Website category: university
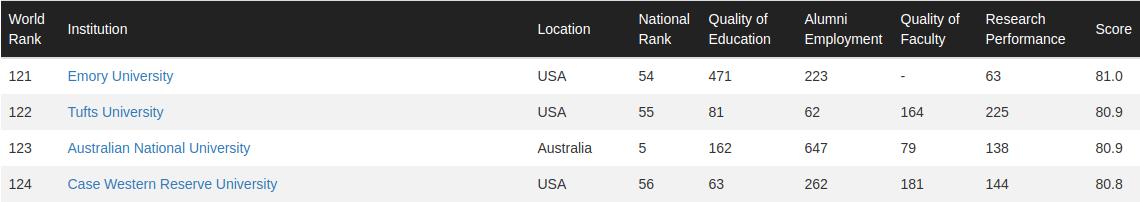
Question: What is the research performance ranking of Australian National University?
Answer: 138

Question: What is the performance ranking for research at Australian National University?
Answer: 138

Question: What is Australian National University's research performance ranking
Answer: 138

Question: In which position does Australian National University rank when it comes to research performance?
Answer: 138

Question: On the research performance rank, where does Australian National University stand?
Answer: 138

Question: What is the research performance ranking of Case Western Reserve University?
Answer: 144

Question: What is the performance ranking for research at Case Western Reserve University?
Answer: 144

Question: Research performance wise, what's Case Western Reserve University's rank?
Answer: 144

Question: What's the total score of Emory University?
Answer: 81.0

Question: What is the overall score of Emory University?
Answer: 81.0

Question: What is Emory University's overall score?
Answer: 81.0

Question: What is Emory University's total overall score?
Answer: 81.0

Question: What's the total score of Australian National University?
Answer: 80.9

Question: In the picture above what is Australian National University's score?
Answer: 80.9

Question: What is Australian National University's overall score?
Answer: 80.9

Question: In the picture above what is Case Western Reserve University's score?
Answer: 80.8

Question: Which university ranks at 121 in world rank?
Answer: Emory University

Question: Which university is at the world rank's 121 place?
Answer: Emory University

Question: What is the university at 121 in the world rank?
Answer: Emory University

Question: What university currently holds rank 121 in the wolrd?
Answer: Emory University

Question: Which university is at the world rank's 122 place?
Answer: Tufts University

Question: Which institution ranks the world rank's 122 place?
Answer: Tufts University

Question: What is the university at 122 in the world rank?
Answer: Tufts University

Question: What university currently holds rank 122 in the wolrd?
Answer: Tufts University

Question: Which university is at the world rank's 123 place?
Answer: Australian National University

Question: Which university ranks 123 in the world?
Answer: Australian National University

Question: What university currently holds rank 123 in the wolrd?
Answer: Australian National University

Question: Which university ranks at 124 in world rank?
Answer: Case Western Reserve University

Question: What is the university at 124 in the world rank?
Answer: Case Western Reserve University

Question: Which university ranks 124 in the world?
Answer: Case Western Reserve University

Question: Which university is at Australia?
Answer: Australian National University

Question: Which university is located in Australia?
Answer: Australian National University

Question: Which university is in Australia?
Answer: Australian National University

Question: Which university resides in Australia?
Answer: Australian National University

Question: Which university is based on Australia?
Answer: Australian National University

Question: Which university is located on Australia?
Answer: Australian National University

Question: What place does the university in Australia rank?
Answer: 123

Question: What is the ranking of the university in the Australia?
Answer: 123

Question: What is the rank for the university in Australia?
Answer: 123

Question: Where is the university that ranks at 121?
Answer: USA

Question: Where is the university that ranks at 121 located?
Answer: USA

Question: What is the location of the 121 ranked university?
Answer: USA

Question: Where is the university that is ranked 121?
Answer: USA

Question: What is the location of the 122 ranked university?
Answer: USA

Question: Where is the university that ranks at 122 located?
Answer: USA

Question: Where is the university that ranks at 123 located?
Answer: Australia

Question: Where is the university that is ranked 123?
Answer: Australia

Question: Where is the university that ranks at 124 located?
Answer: USA

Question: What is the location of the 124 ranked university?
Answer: USA

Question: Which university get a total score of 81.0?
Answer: Emory University

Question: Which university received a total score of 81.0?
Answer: Emory University

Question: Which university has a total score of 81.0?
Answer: Emory University

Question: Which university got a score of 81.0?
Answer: Emory University

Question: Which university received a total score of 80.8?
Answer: Case Western Reserve University

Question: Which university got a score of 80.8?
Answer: Case Western Reserve University